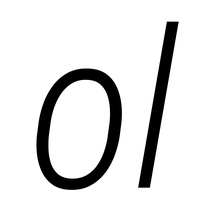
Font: Roboto-Italic_Condensed_Light_Italic